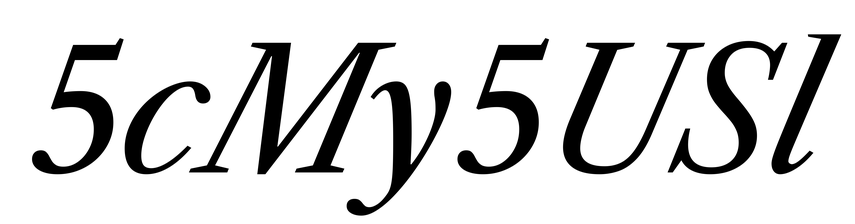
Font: LibreCaslonText-Italic_Italic